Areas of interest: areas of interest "Fuyuan Hotel"
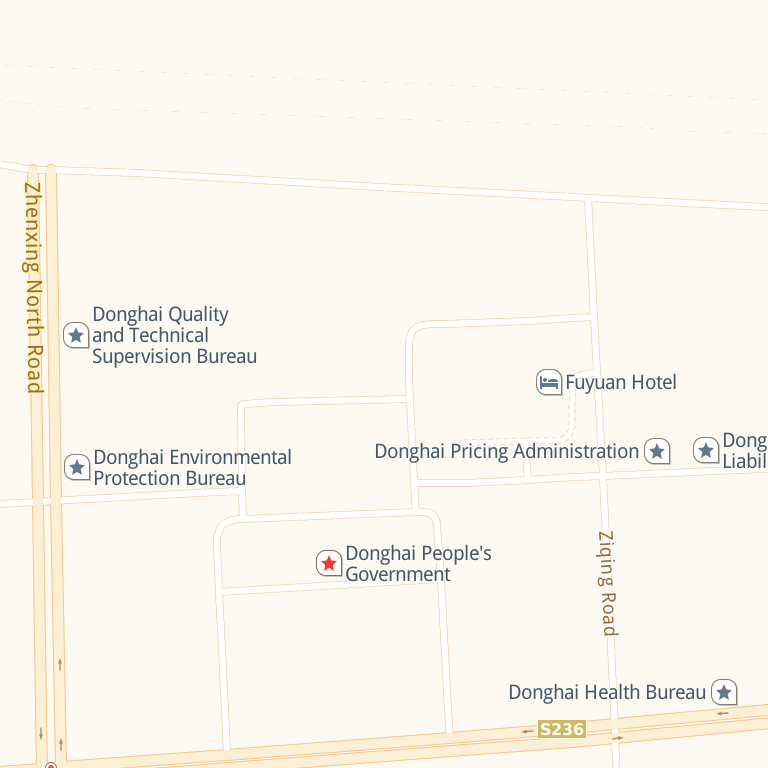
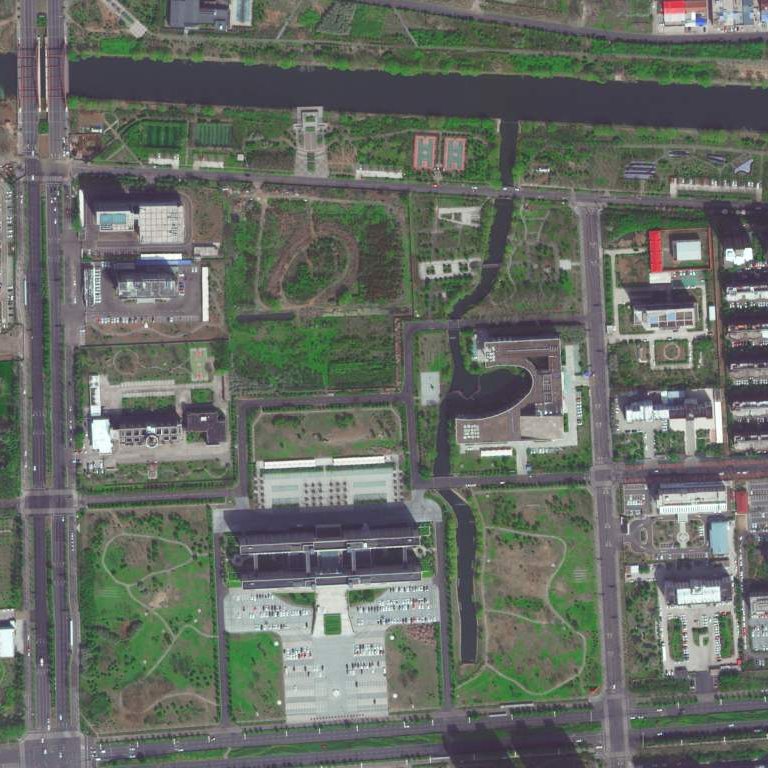